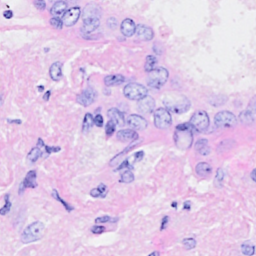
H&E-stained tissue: Breast